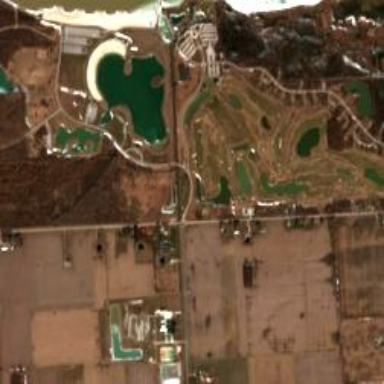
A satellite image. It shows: Golf course.